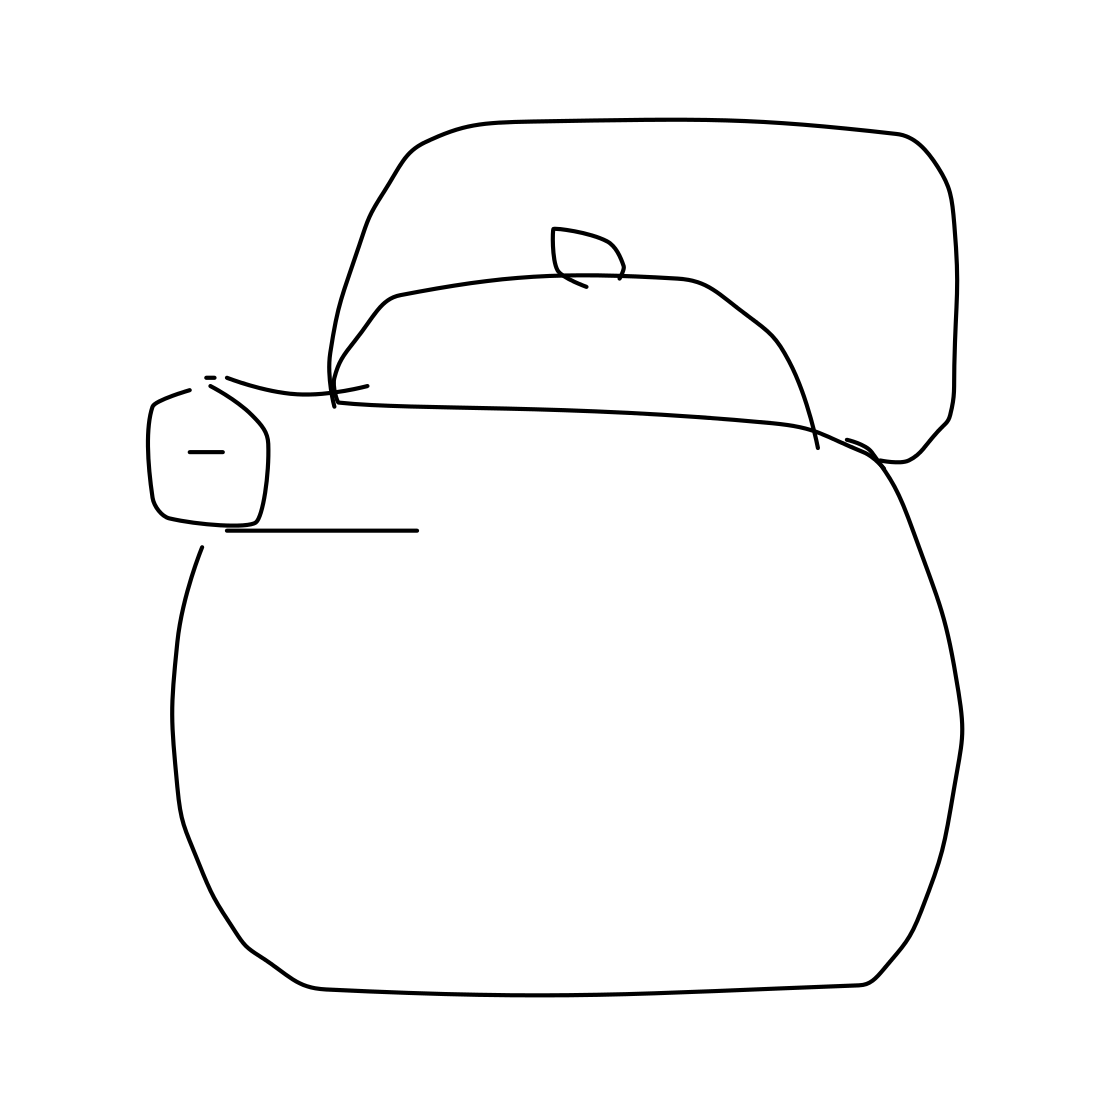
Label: teapot